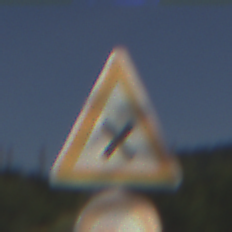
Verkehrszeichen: KreuzungOderEinmuendung
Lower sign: UeberholverbotKraftfahrzeuge
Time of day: MorningAfternoon
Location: Outdoor (RoadRail)
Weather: PartlyCloudy
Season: NotSpecified
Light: Natural